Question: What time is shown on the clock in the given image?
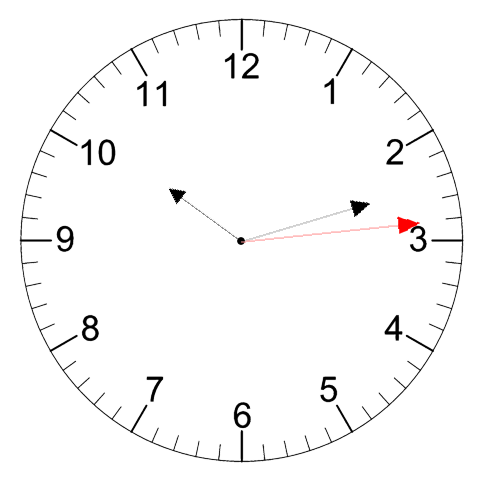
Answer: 10:12:14